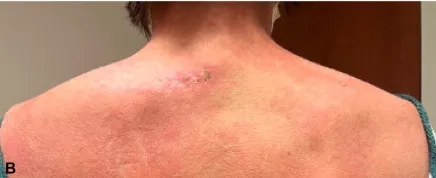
Upper portion of the back at presentation.
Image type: radiology (x_ray)